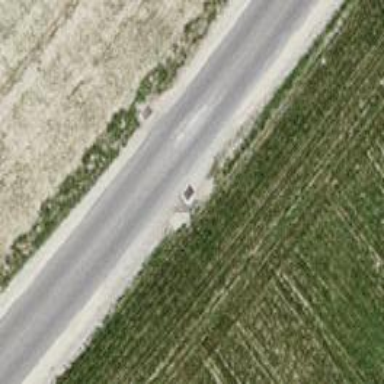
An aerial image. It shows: Unclassified road with asphalt surface.